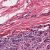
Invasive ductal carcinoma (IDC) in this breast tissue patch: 0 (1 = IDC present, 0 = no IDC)